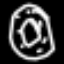
Label: donut